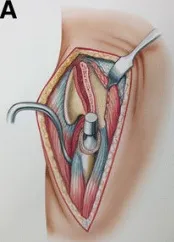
Exposure of the proximal femur is shown with the hook placed under the vastus ridge (A).
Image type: radiology (ct)